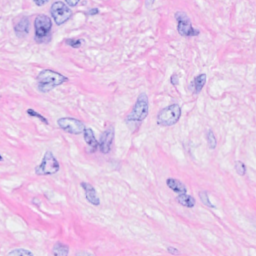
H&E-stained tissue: Breast